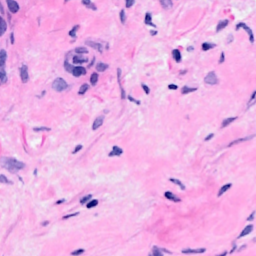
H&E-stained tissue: Breast